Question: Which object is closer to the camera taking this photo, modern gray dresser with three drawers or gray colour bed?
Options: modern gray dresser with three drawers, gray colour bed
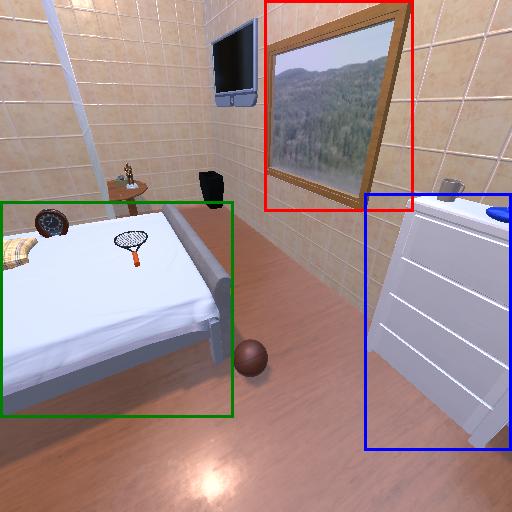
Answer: modern gray dresser with three drawers